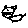
Label: cat